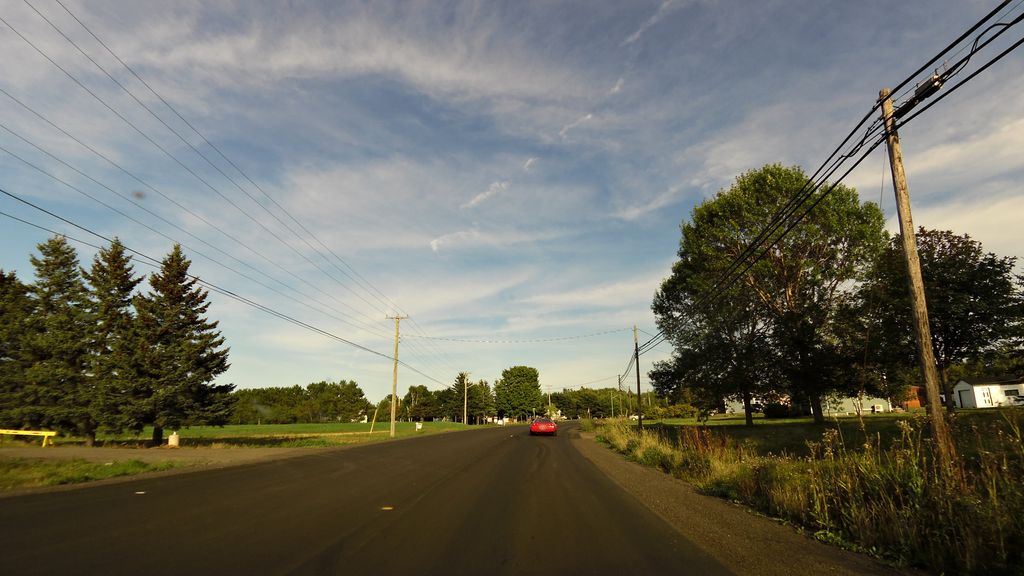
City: charlottetown